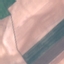
Label: AnnualCrop